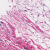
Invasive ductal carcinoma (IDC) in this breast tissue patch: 0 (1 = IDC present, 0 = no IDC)